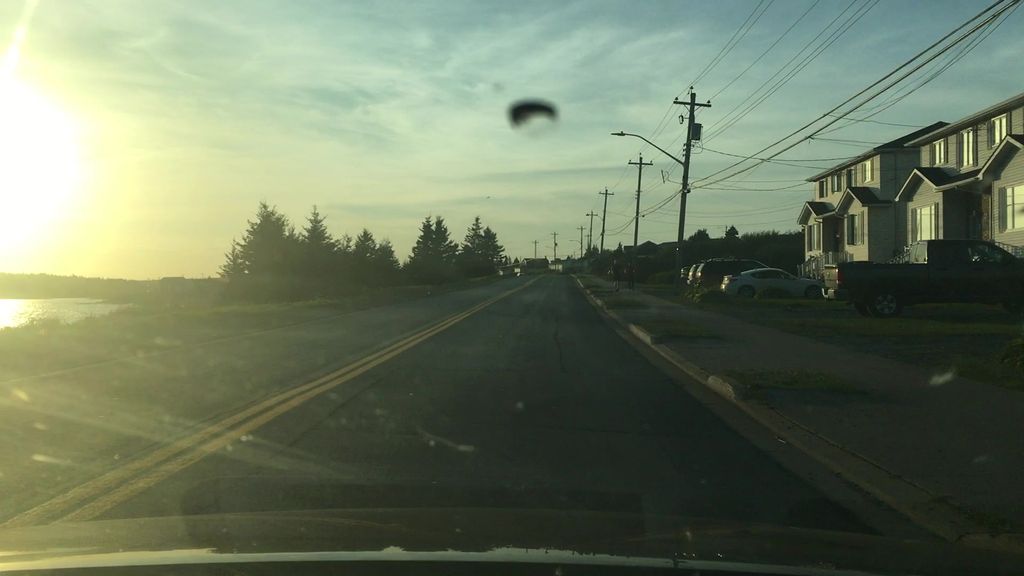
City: halifax